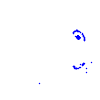
Particle: proton